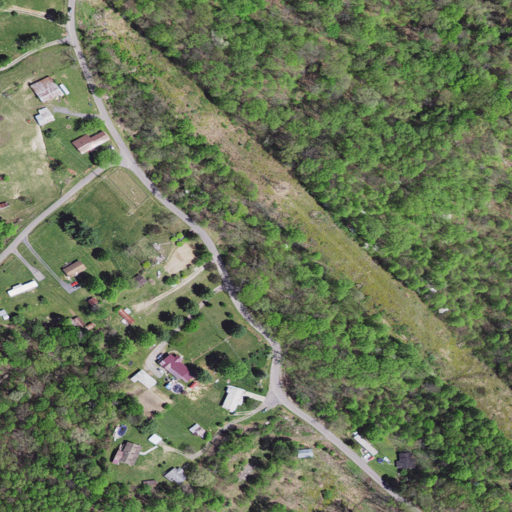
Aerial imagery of ridge(s) in Virginia named Hill Ridge containing deciduous forest, open development, low intensity development, pasture, and medium intensity development